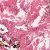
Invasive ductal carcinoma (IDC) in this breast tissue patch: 0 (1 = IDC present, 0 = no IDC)